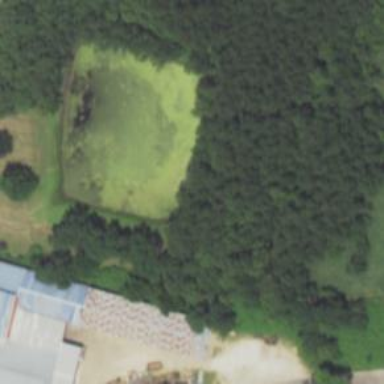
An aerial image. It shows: Pond with natural water.